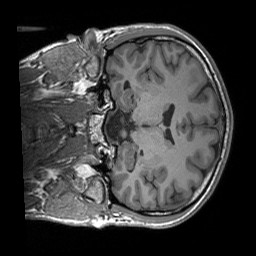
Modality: T1w
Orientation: coronal
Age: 25
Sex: male
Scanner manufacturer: siemens
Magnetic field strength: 3 T
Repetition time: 1.9 s
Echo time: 0.00227 s